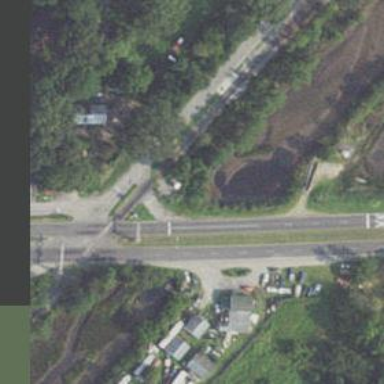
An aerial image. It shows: Culvert underpass for canal.